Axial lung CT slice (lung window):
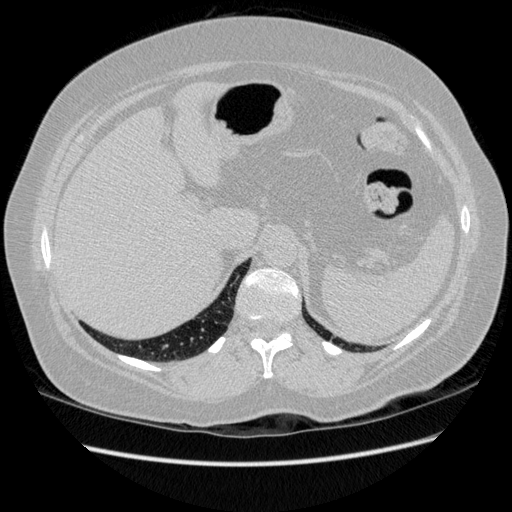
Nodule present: no